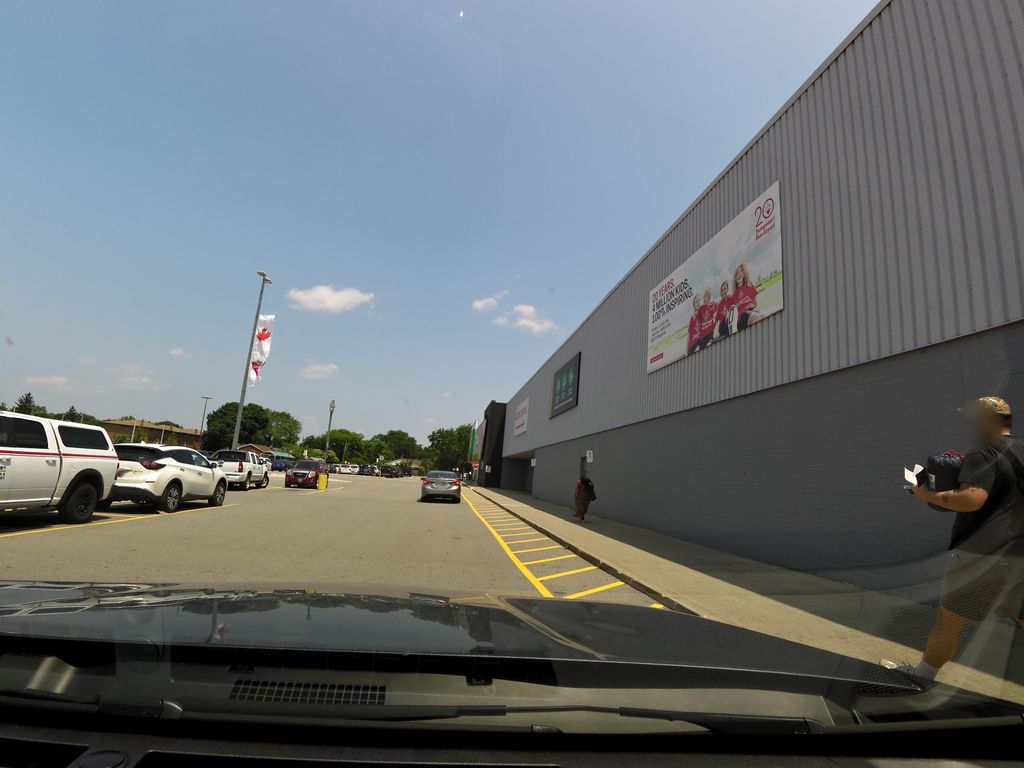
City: hamilton